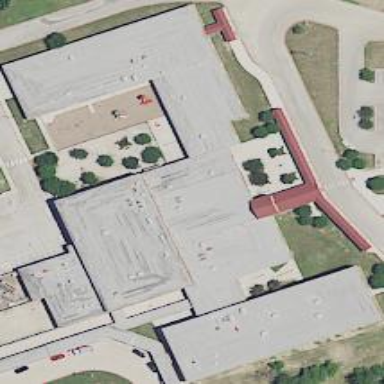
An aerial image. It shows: School building.